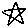
Label: star